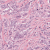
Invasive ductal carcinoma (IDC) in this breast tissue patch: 1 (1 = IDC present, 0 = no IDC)